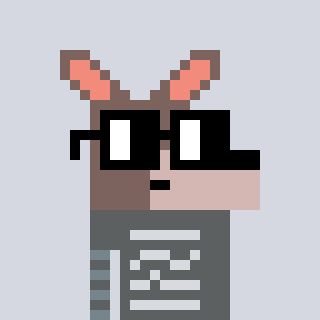
a pixel art character with square black glasses, a kangaroo-shaped head and a orange-colored body on a cool background